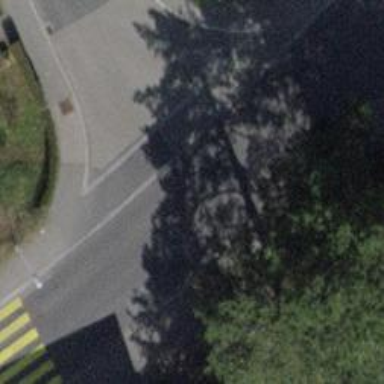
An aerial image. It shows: Tertiary road with asphalt surface and separate sidewalk.